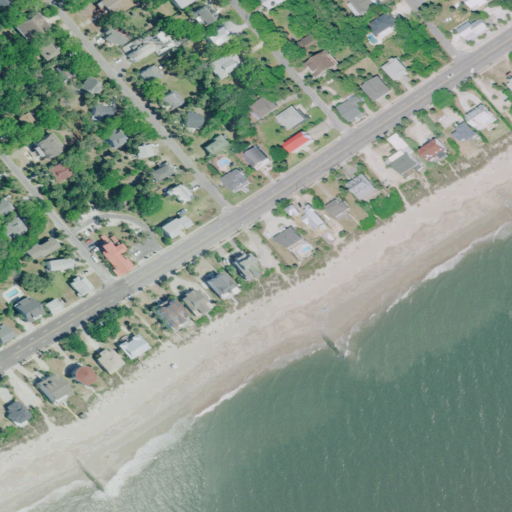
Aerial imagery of beach in South Carolina named Edisto Beach containing medium intensity development, open water, low intensity development, barren land, evergreen forest, high intensity development, and open development